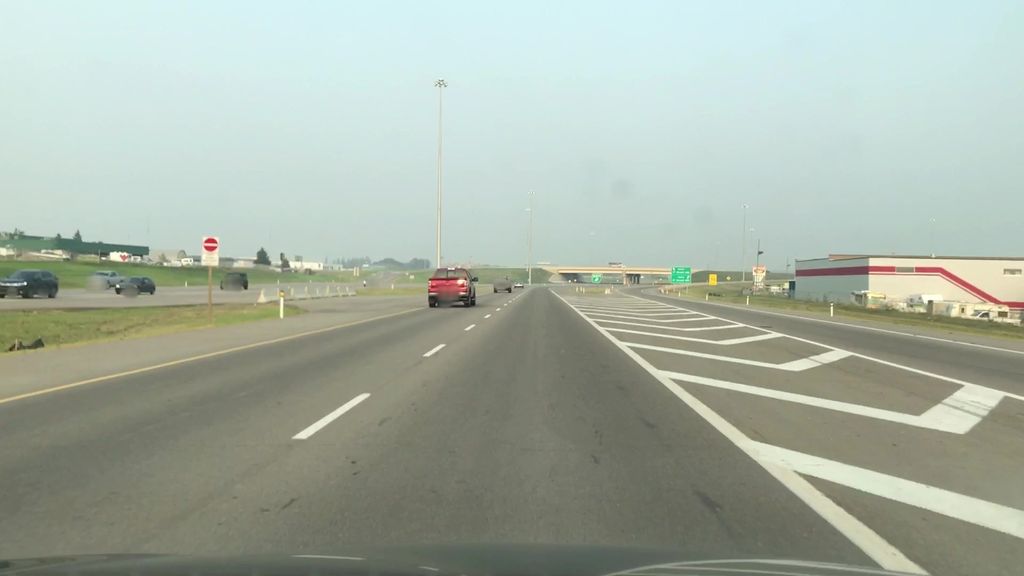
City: edmonton